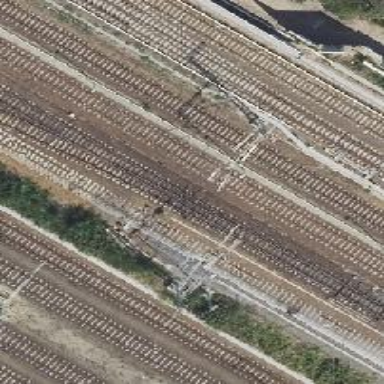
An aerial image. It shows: Wedge used for railway derailment.